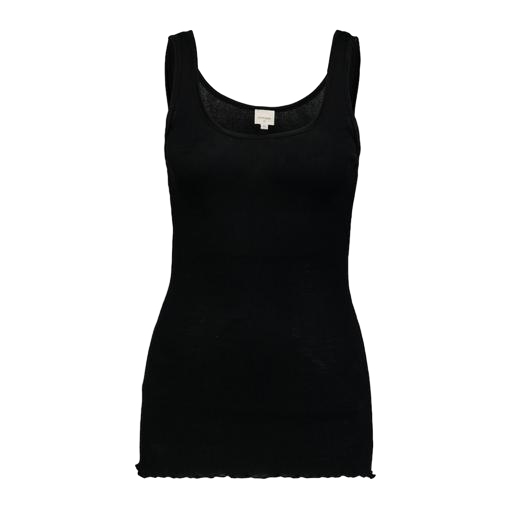
black rib vest, black slim tank, slim scoop tank, white background